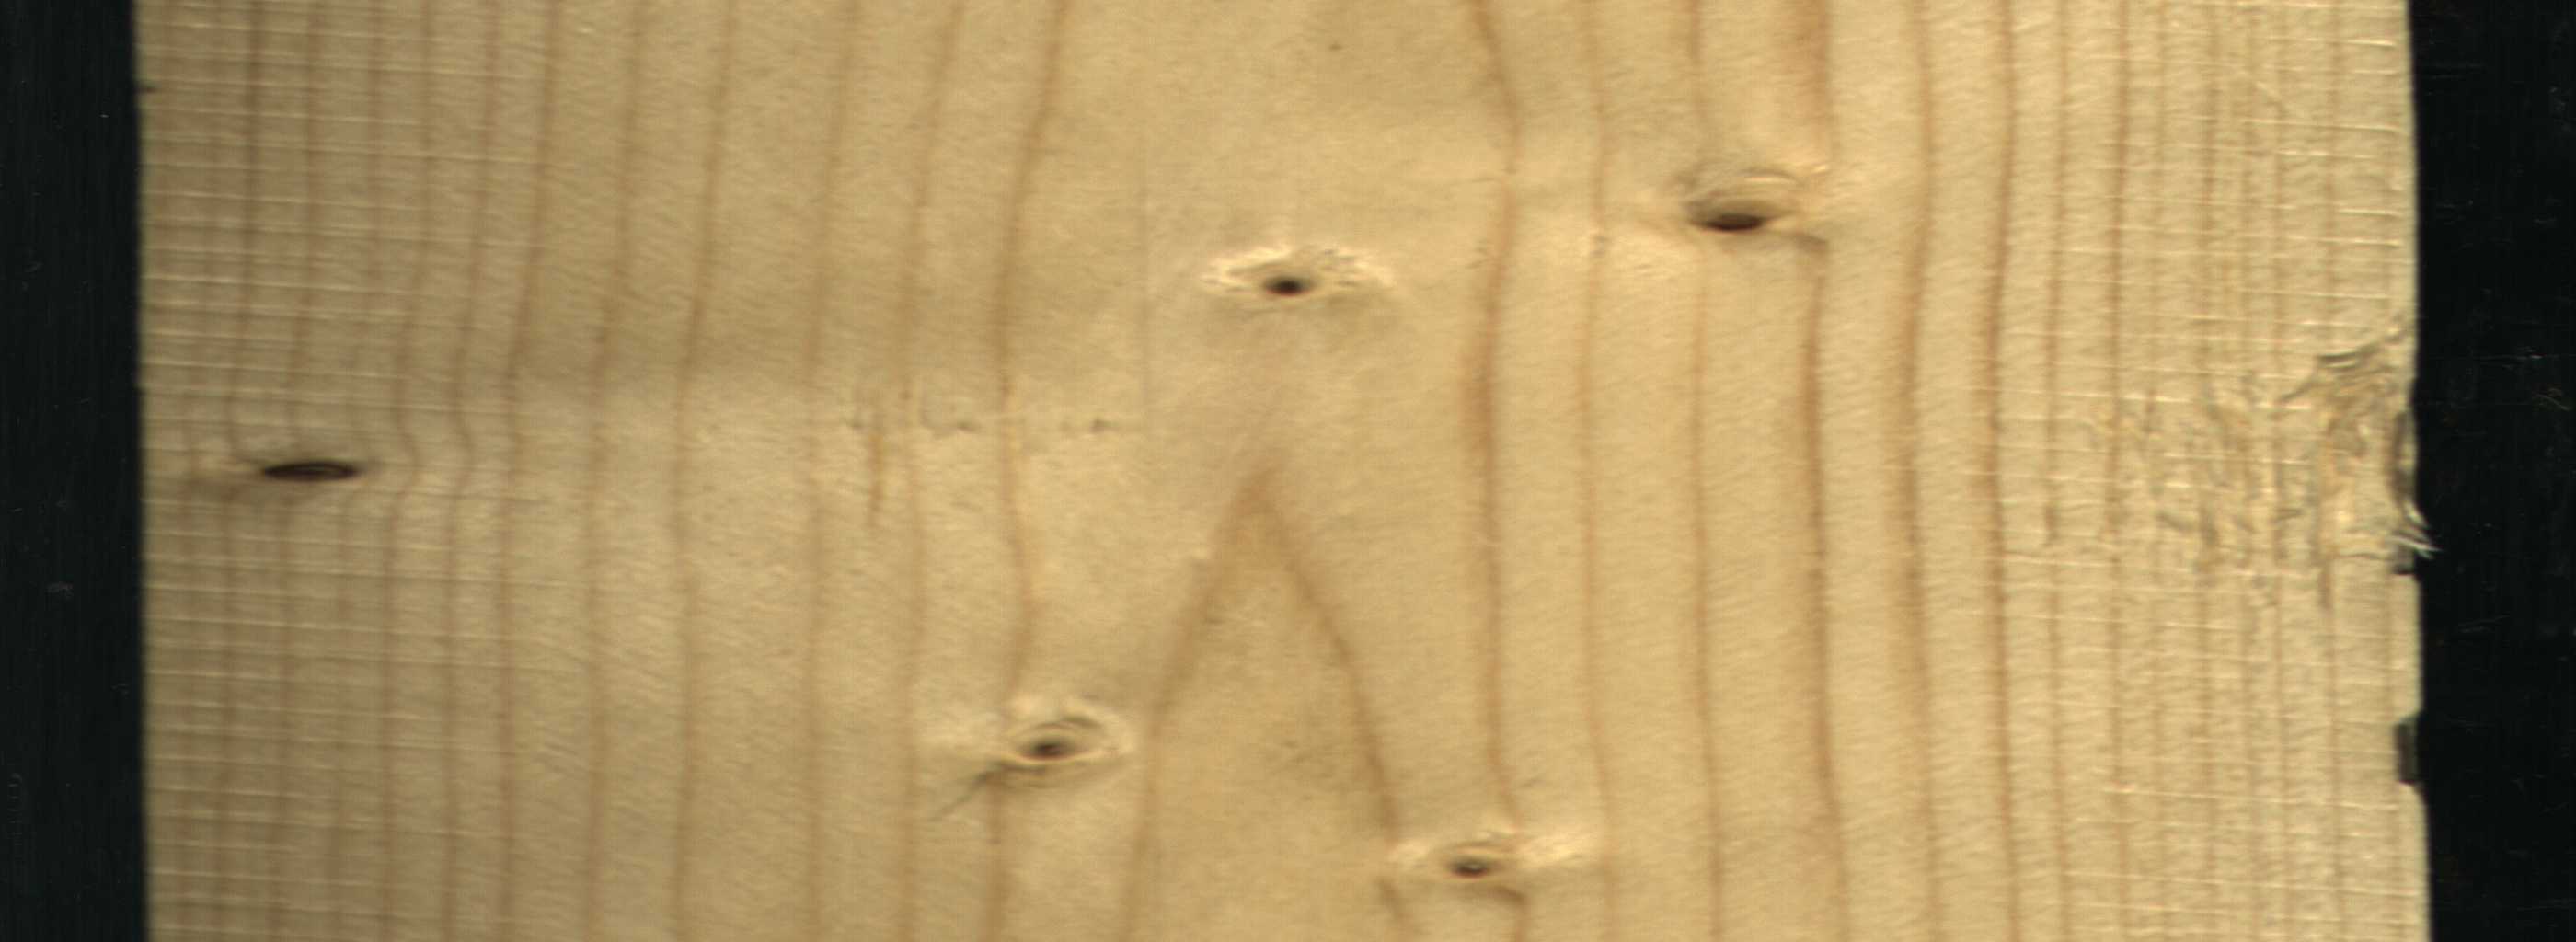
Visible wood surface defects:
Dead_Knot
Live_Knot
Live_Knot
Live_Knot
Live_Knot